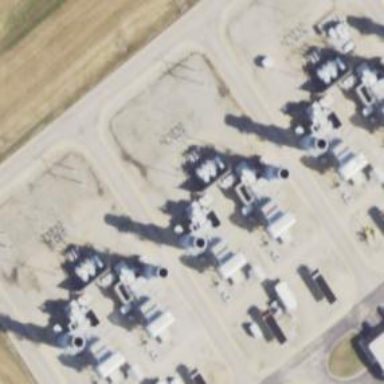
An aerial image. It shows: Gas turbine generator powered by gas.